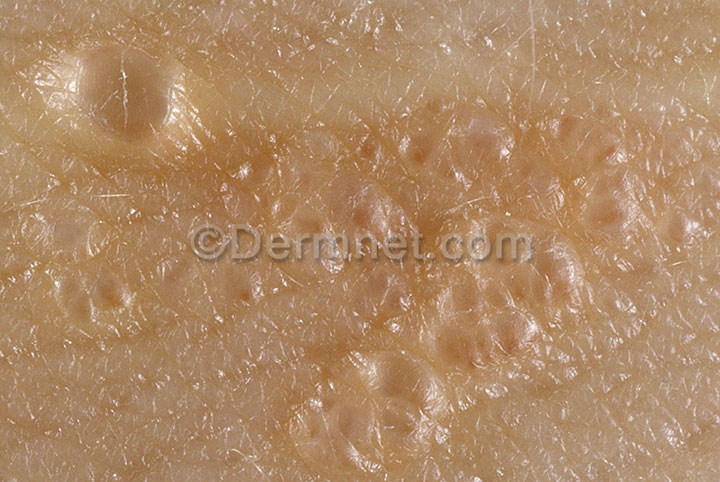
Disease: Vascular Tumors